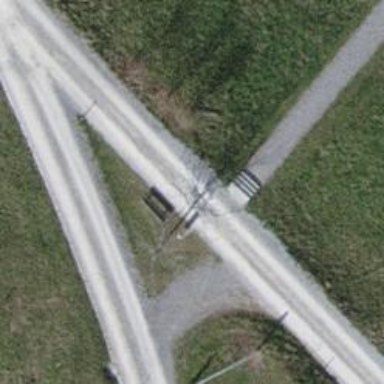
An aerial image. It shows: Track with fine gravel surface of grade2.